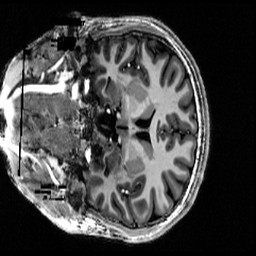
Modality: T1w
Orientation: coronal
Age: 26
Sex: male